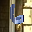
Label: 6